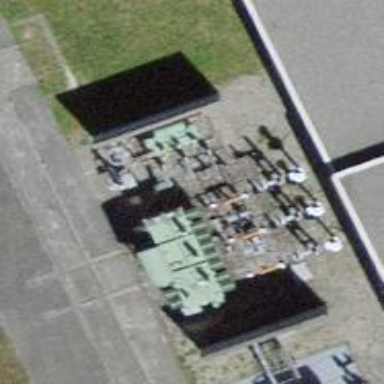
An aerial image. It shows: Transformer is shown.